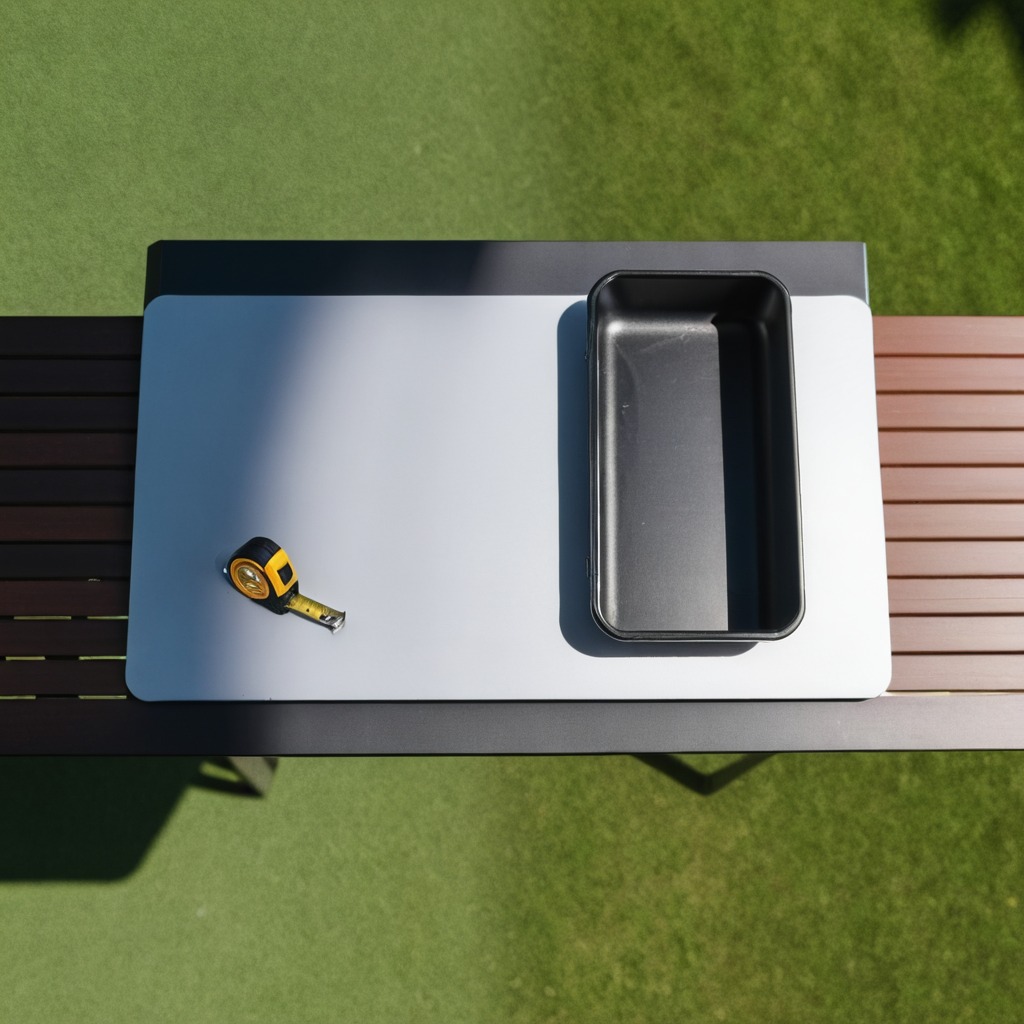
A measuring tape lies on the table.